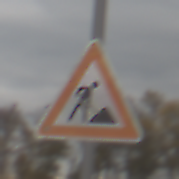
Verkehrszeichen: Arbeitsstelle
Umgebung: Outdoor, Nature
Tageszeit: MorningAfternoon
Wetter: Overcast
Licht: Natural
Jahreszeit: NotSpecified
Kontrast: LowContrast